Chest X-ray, PA view. Patient: 43 years old, sex M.
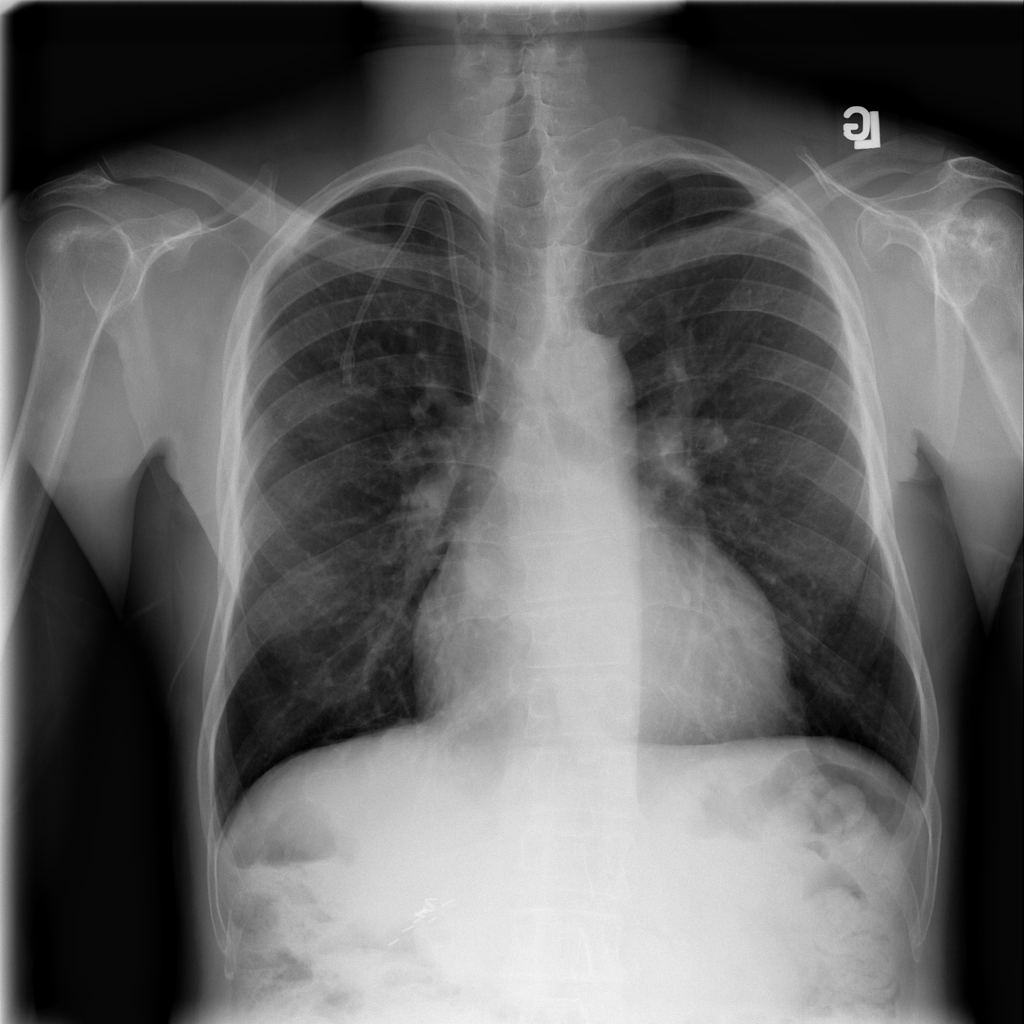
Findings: Cardiomegaly